Interaction volume radius: 5 \u00c5
Interaction volume height: 25 \u00c5
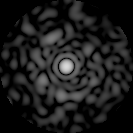
Disorder parameter: 0.8278